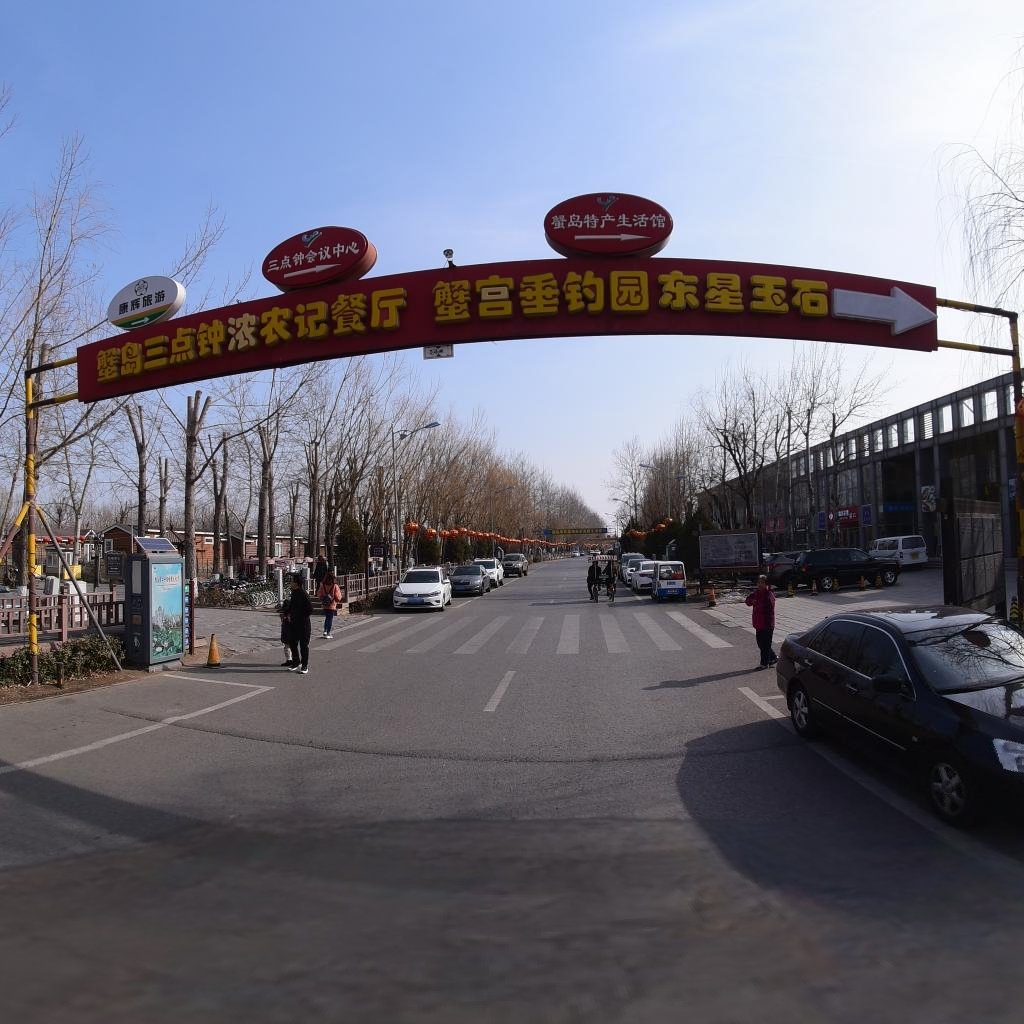
Region: Chaoyang
Road damage annotations: manhole cover, transverse crack